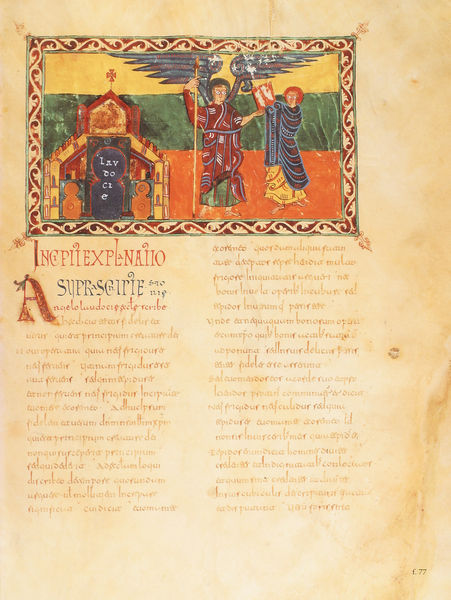
Titel: Beatus-Manuskript
Künstler: Magius
Institution: New York, Pierpont Morgan Library
Schlagwörter: blau, flügel, mann, gelb, grün, orange, rot, bibel, bild, kirche, mantel, engel, schrift, stab, farben, buch, kreuz, seite, illustration, text, handschrift, latein, buchmalerei, minuskel, zierrahmen, incipit, a